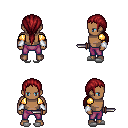
a pixel art fantasy rpg character, male body template, human, dark skin, gold arm armor, magenta pants, brunette ponytail hairstyle, white cloth bracers, white slippers, dagger, four views (front, back, left, right), 2x2 character sprite sheet, small pixel art, hard edges, no anti-aliasing